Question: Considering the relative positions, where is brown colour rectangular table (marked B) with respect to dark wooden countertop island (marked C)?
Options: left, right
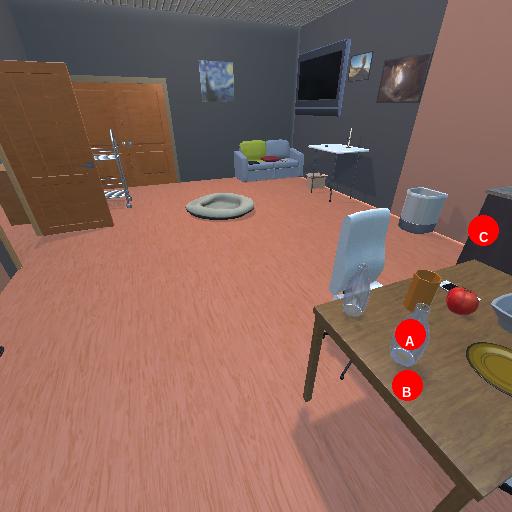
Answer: left